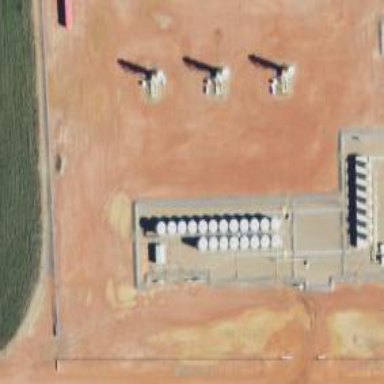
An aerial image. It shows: Storage tank that is man-made.